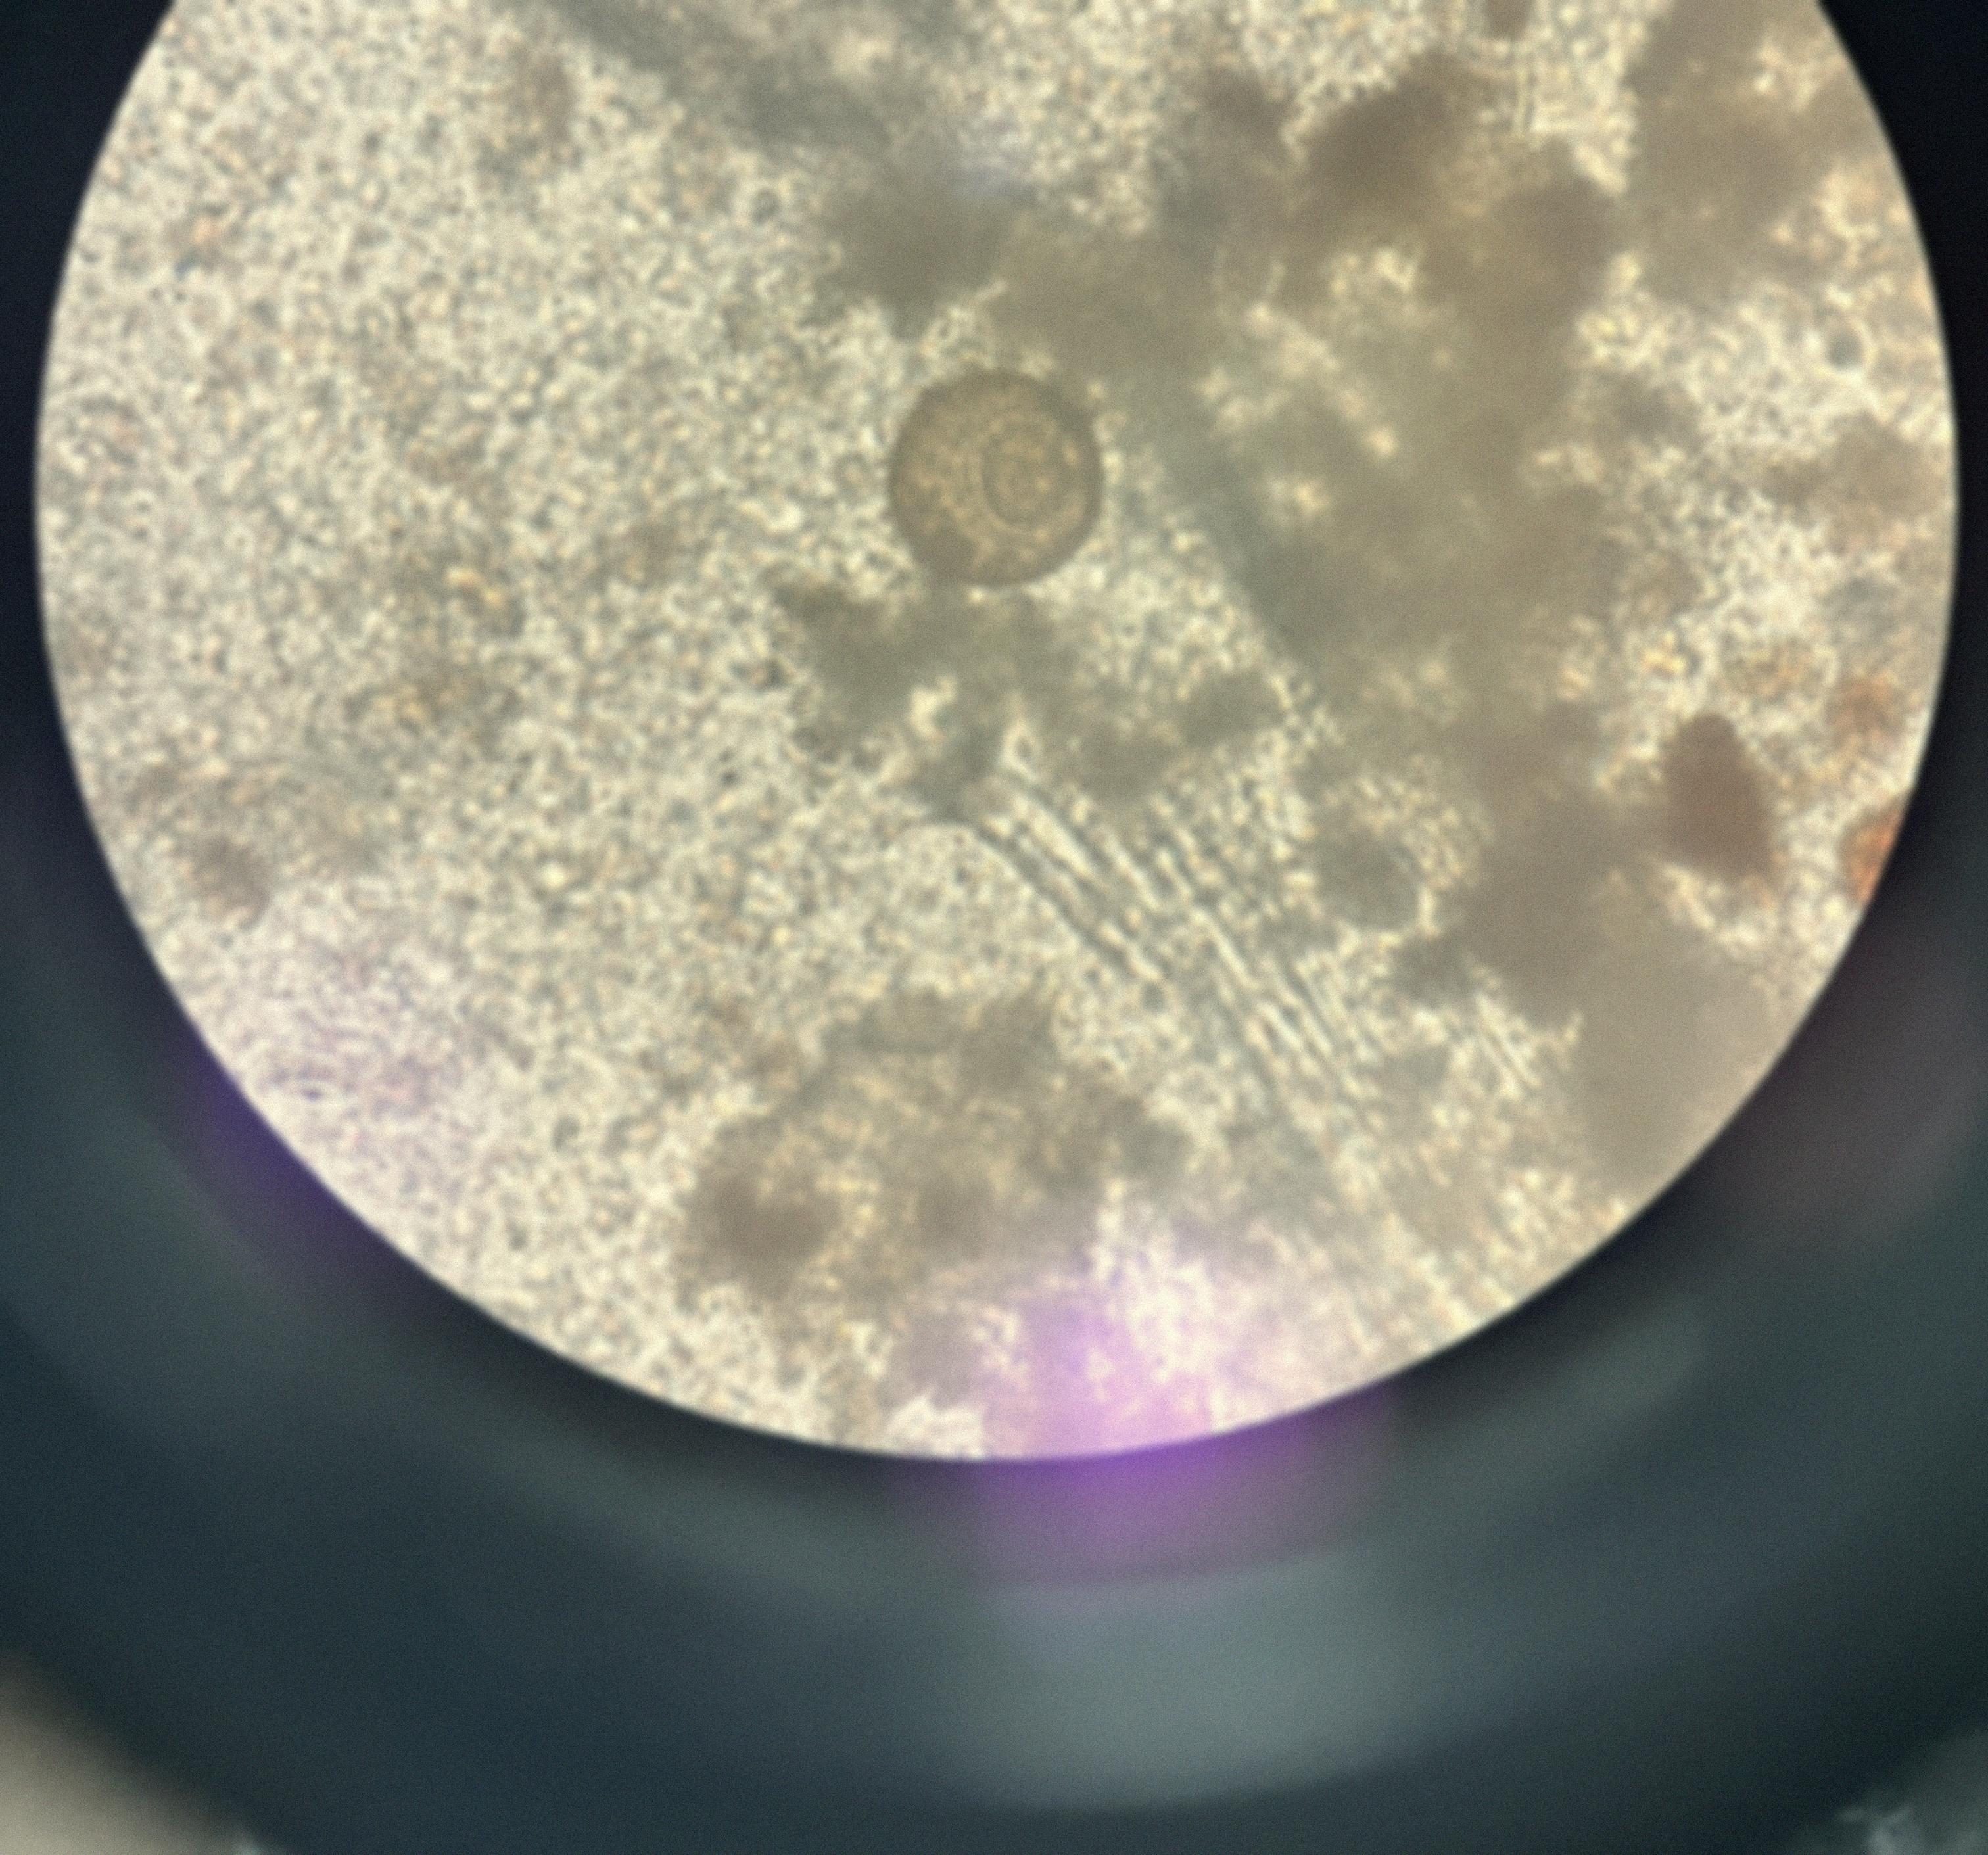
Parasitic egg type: Hymenolepis diminuta